Question: I'm following the setup doc <URL> to get started implementing in-App purchase for Android.
The docs reference the '<sdk>/extras/google/play_billing/' directory and say to grab the 'IInAppBillingService.aidl' file from that directory and add it to your project.
Despite having downloaded the latest SDK and associated files using Android SDK Manager, the 'Extras/' directory and this 'IInAppBillingService.aidl' file are not present. Where can I find them?
(Frustrated side note: why are Google's Android docs so bad? Why do I need to copy a single file into my project instead of simply including a complete in-app-purchase jar?)

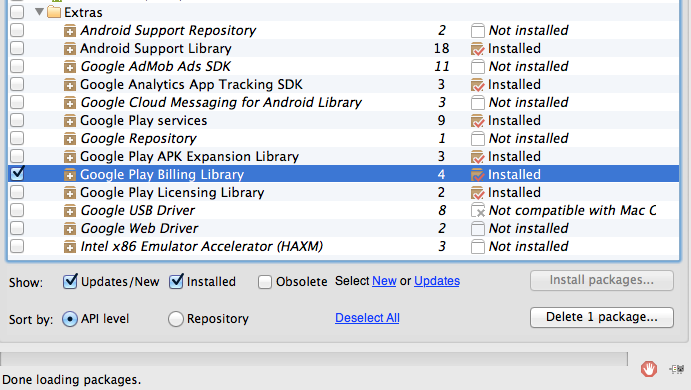
Answer: I would make sure you don't have a duplicate SDK. Android Studio (if you're using it) comes with it's own Android SDK. If all else fails, I would probably uninstall that specific package and re-install it or a last resort of deleting the SDK and starting from scratch.